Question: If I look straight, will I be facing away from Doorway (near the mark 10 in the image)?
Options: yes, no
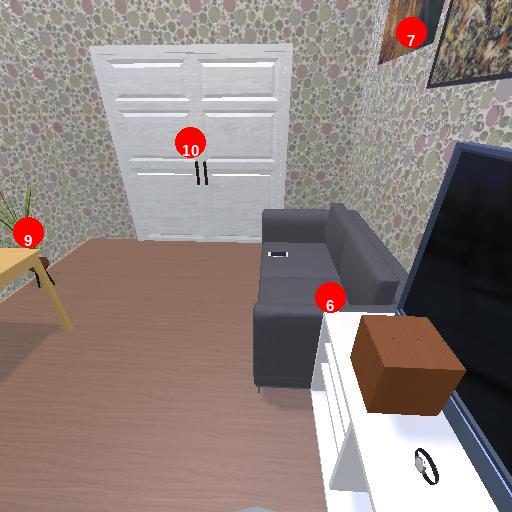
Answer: yes